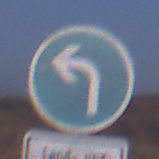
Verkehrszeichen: VorgeschriebeneFahrtrichtungLinks
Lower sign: BesondereFahrzeugeUndTransportgueter8
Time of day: SunriseSunset
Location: Outdoor (Nature)
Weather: Clear
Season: NotSpecified
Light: Natural